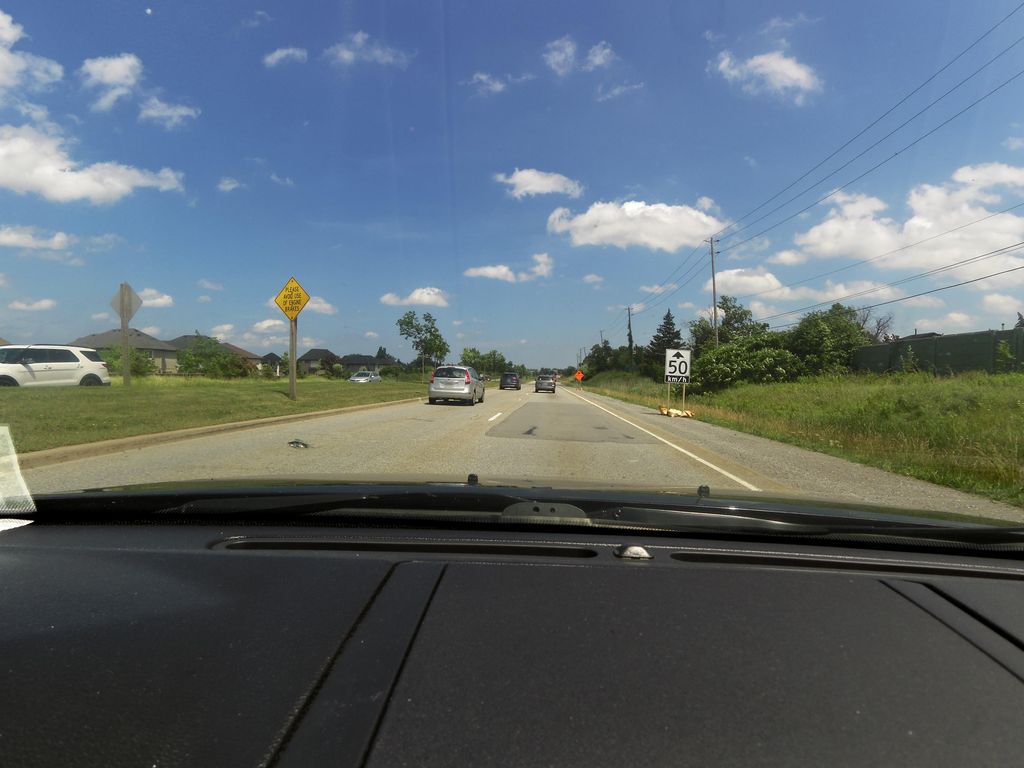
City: hamilton